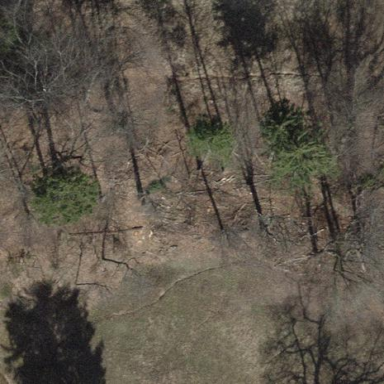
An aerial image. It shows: Forest area.